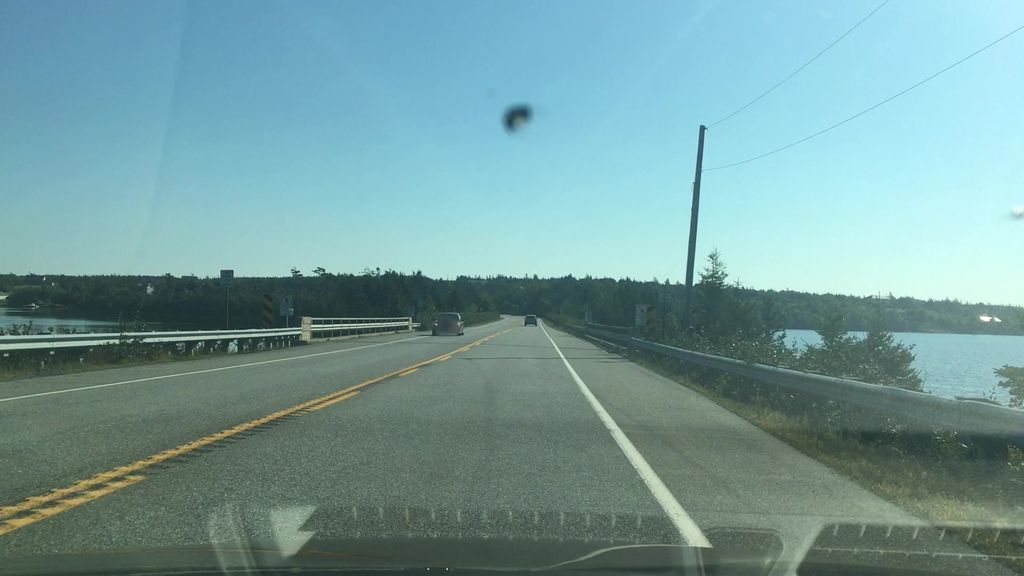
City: halifax